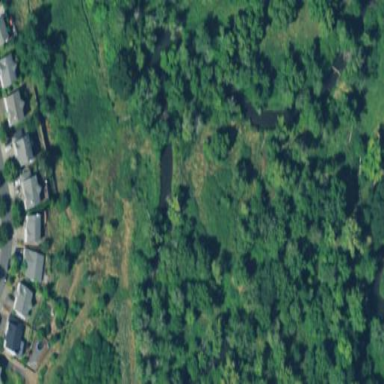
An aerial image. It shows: Swampy wetland area.